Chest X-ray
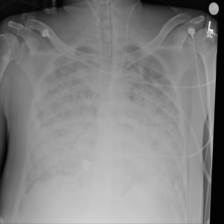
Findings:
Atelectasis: negative
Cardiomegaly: negative
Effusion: negative
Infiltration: positive
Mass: negative
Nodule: negative
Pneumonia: negative
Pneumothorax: negative
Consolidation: negative
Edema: negative
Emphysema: negative
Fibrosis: negative
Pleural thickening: negative
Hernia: negative